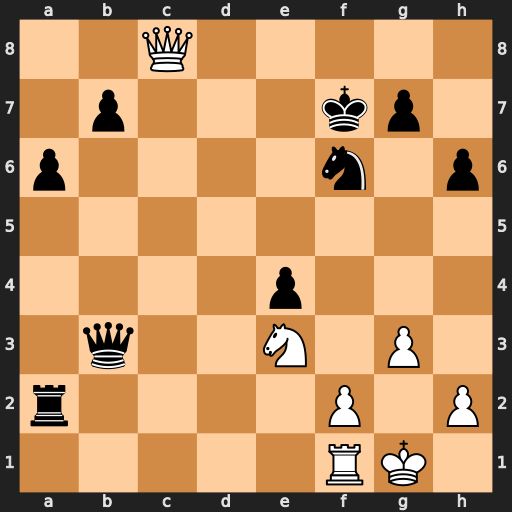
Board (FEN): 2Q5/1p3kp1/p4n1p/8/4p3/1q2N1P1/r4P1P/5RK1
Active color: w
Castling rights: -
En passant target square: -
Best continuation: Rc1 Rd2 Rc7+